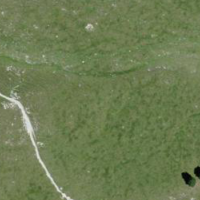
EUNIS habitat code: 26
Species observed at this site:
Saxifraga aizoides